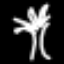
Label: palm tree